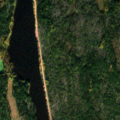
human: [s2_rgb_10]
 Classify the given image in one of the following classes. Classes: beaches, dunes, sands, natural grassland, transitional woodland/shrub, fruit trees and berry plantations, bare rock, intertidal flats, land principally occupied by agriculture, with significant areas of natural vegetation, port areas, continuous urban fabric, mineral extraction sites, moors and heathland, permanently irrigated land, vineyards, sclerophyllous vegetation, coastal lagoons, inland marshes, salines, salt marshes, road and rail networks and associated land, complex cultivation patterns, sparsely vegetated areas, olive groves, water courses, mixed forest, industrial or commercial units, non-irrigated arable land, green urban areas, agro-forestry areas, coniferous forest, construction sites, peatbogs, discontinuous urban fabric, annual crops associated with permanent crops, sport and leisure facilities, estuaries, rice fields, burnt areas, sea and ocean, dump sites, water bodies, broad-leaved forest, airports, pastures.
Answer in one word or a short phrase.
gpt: coniferous forest, mixed forest, transitional woodland/shrub, water bodies